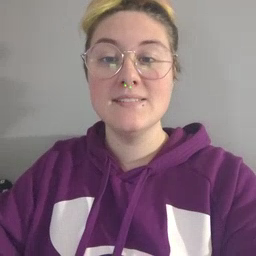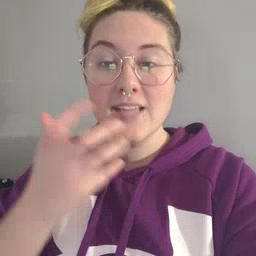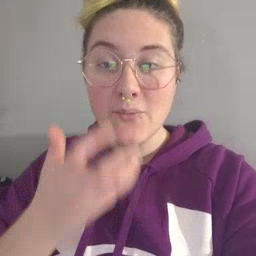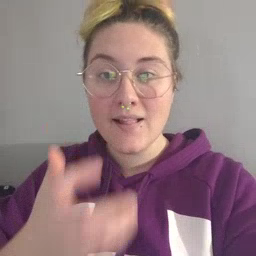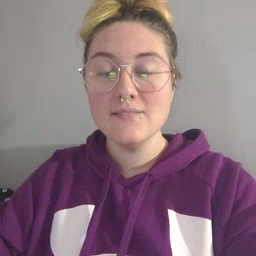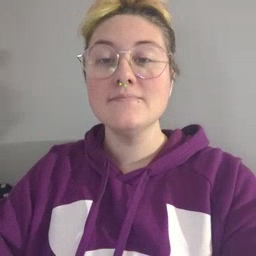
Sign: cereal